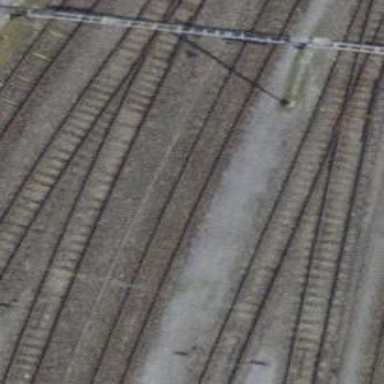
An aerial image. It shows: Yard with single rail track. The railway track is electrified with contact line for service purposes.